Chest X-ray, AP view. Patient: 15 years old, sex M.
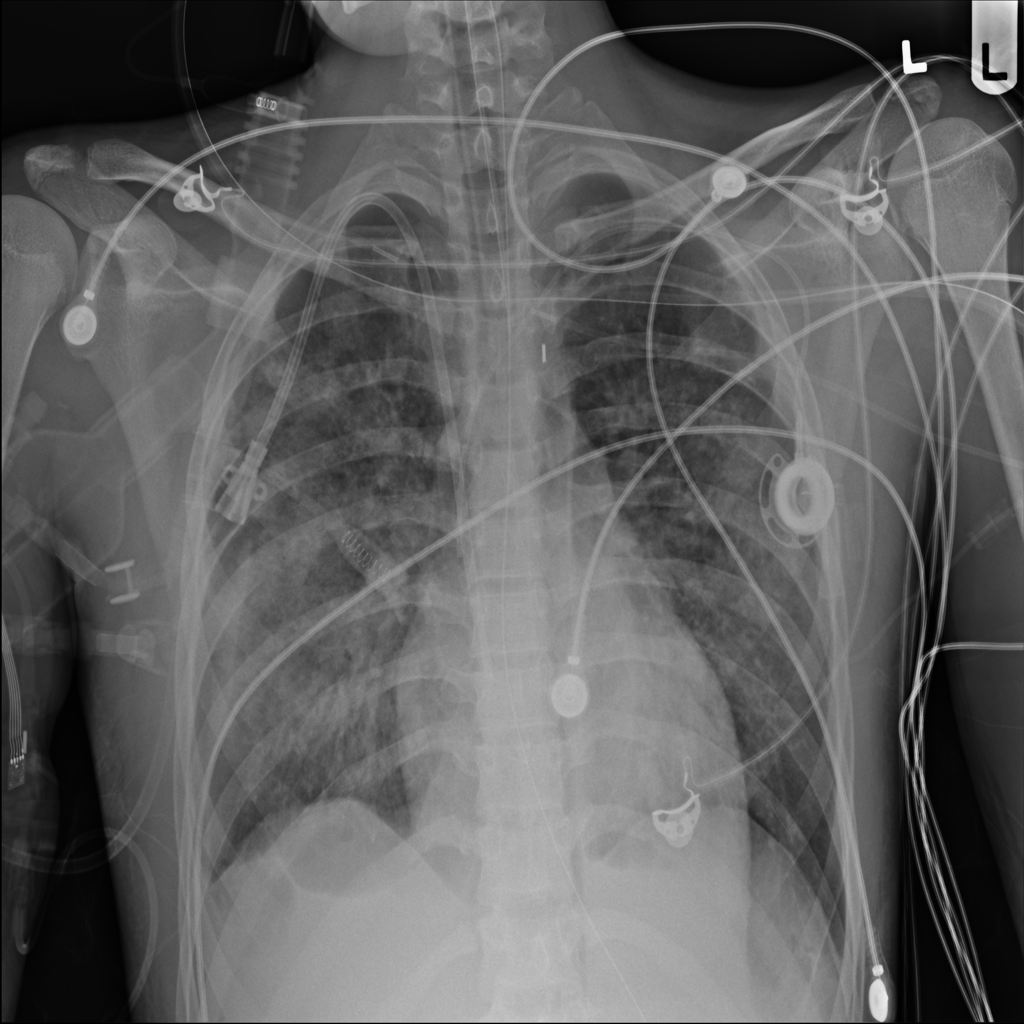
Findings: Infiltration